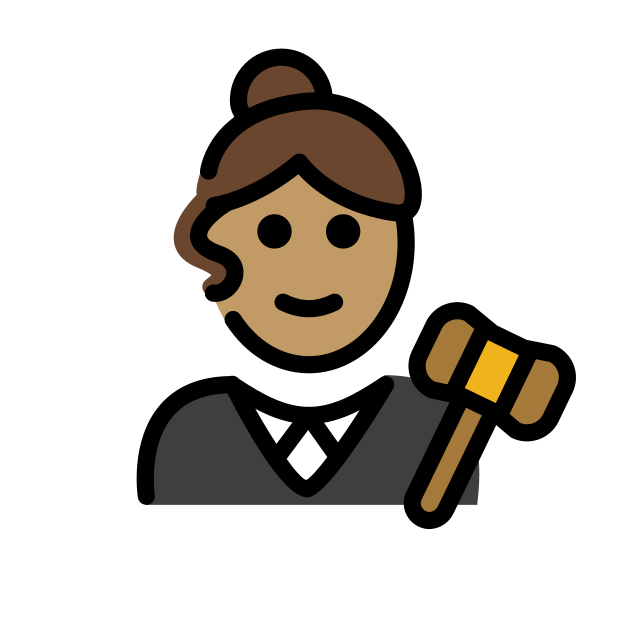
woman judge: medium skin tone